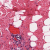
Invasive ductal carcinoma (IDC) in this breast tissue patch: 1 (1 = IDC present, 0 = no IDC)